Question: I'm a newbie to the paint/graphics and wonder how to add a JPanel to my code in such way that the entire graphics will be on a JPanel and not on the JFrame.
In other words, I'm trying to create a GUI that will allow me to do this:
on the RIGHT side show the nice movement of the lines
on the LEFT side, add a JTextArea (on a JPanel) that will show the coordination of the graphics.
-
Thank you!!!
(picture below, moving lines or simply run the code)
'''
import java.awt.Color;
import java.awt.Graphics;
import java.awt.Graphics2D;
import java.awt.geom.Line2D;
import javax.swing.JFrame;
public class Test extends JFrame implements Runnable
{
private Line2D line;
public Test()
{
super("testing");
this.setBounds( 500, 500, 500, 500 );
this.setVisible( true );
}
public void paint( Graphics g )
{
Graphics2D g2 = (Graphics2D) g;
g2.draw(line);
}
@Override
public void run()
{
int x=50;
while (true)
{
try
{
Thread.sleep( 50 );
line = new Line2D.Float(100+x, 100+x, 250-x, 260+x%2);
x++;
repaint();
if (x==5000)
break;
} catch (InterruptedException e)
{
e.printStackTrace();
}
}
}
public static void main (String args[])
{
Thread thread = new Thread (new Test());
thread.start();
}
}
'''

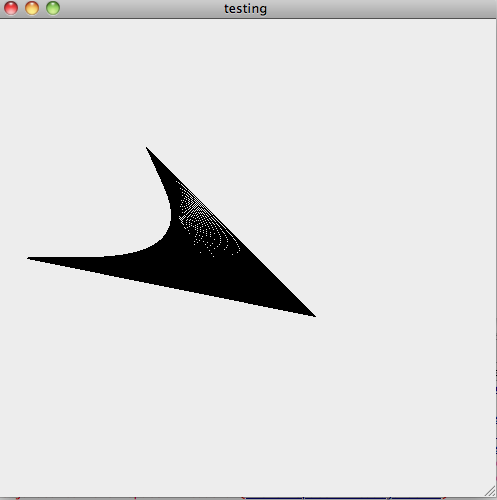
Answer: 1. Instead of implementing Runnable, establish an ActionListener that calls repaint(). Call it from a Swing Timer.
2. There are 2 ways to do this. Extend a JComponent or JPanel Draw in a BufferedImage and add that to an ImageIcon in a JLabel.
3. If extending a component, use JComponent if you do not need to add further children, or JPanel if you do. For either, override paintComponent(Graphics) instead of paint(Graphics).
4. The BufferedImage might be a better choice for this use-case, since it seems to be animating a (supposedly intentionally persistant) series of lines.
5. Swing GUIs should be started on the EDT.
6. Don't call setBounds! Instead, set a preferred size to the custom component, use sensible values for the constructor of the text area, and combine them with layouts (and appropriate padding and borders), then call pack() on the frame after all components are added.
7. There is an NPE if the JRE calls repaint() prior to the Thread starting.
---
..What was the question? Oh right, if it can be inferred that the question is "How to combine other components with a custom painted component?" - use a nested layout. see the <URL>.

If using a 'BufferedImage' as backing store, you might place it like the image in that example, except that you would leave out the 'JTable' above that, as well as the 'JSplitPane'.